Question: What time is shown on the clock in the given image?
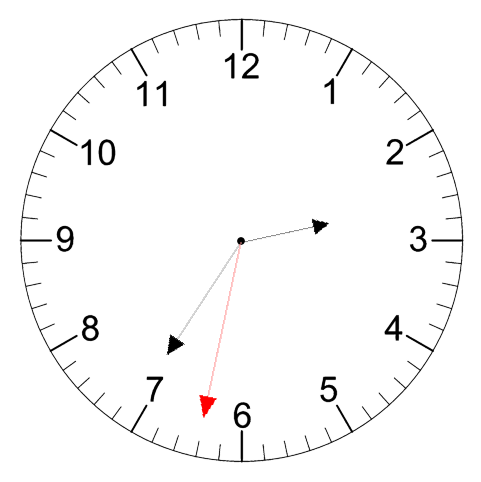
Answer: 02:35:32